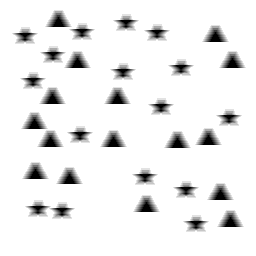
Squares: 0
Triangles: 16
Stars: 16
Total shapes: 32